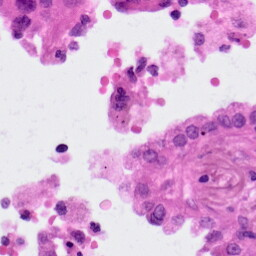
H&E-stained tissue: Lung